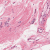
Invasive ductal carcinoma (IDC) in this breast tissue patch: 0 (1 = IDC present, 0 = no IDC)